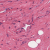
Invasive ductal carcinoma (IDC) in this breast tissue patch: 0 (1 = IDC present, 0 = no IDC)